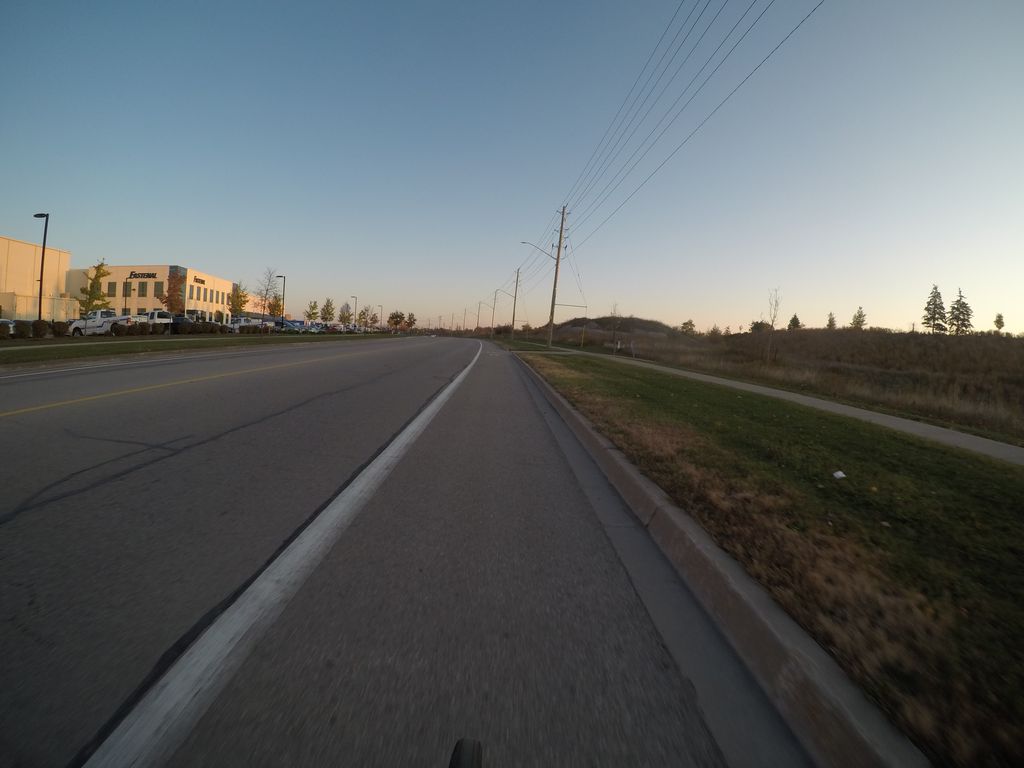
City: kitchener-waterloo